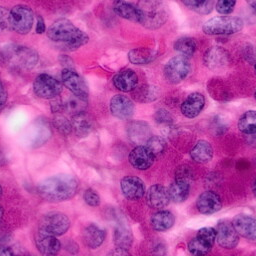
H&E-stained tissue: Pancreatic